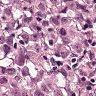
Metastatic tissue present: yes